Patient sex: M
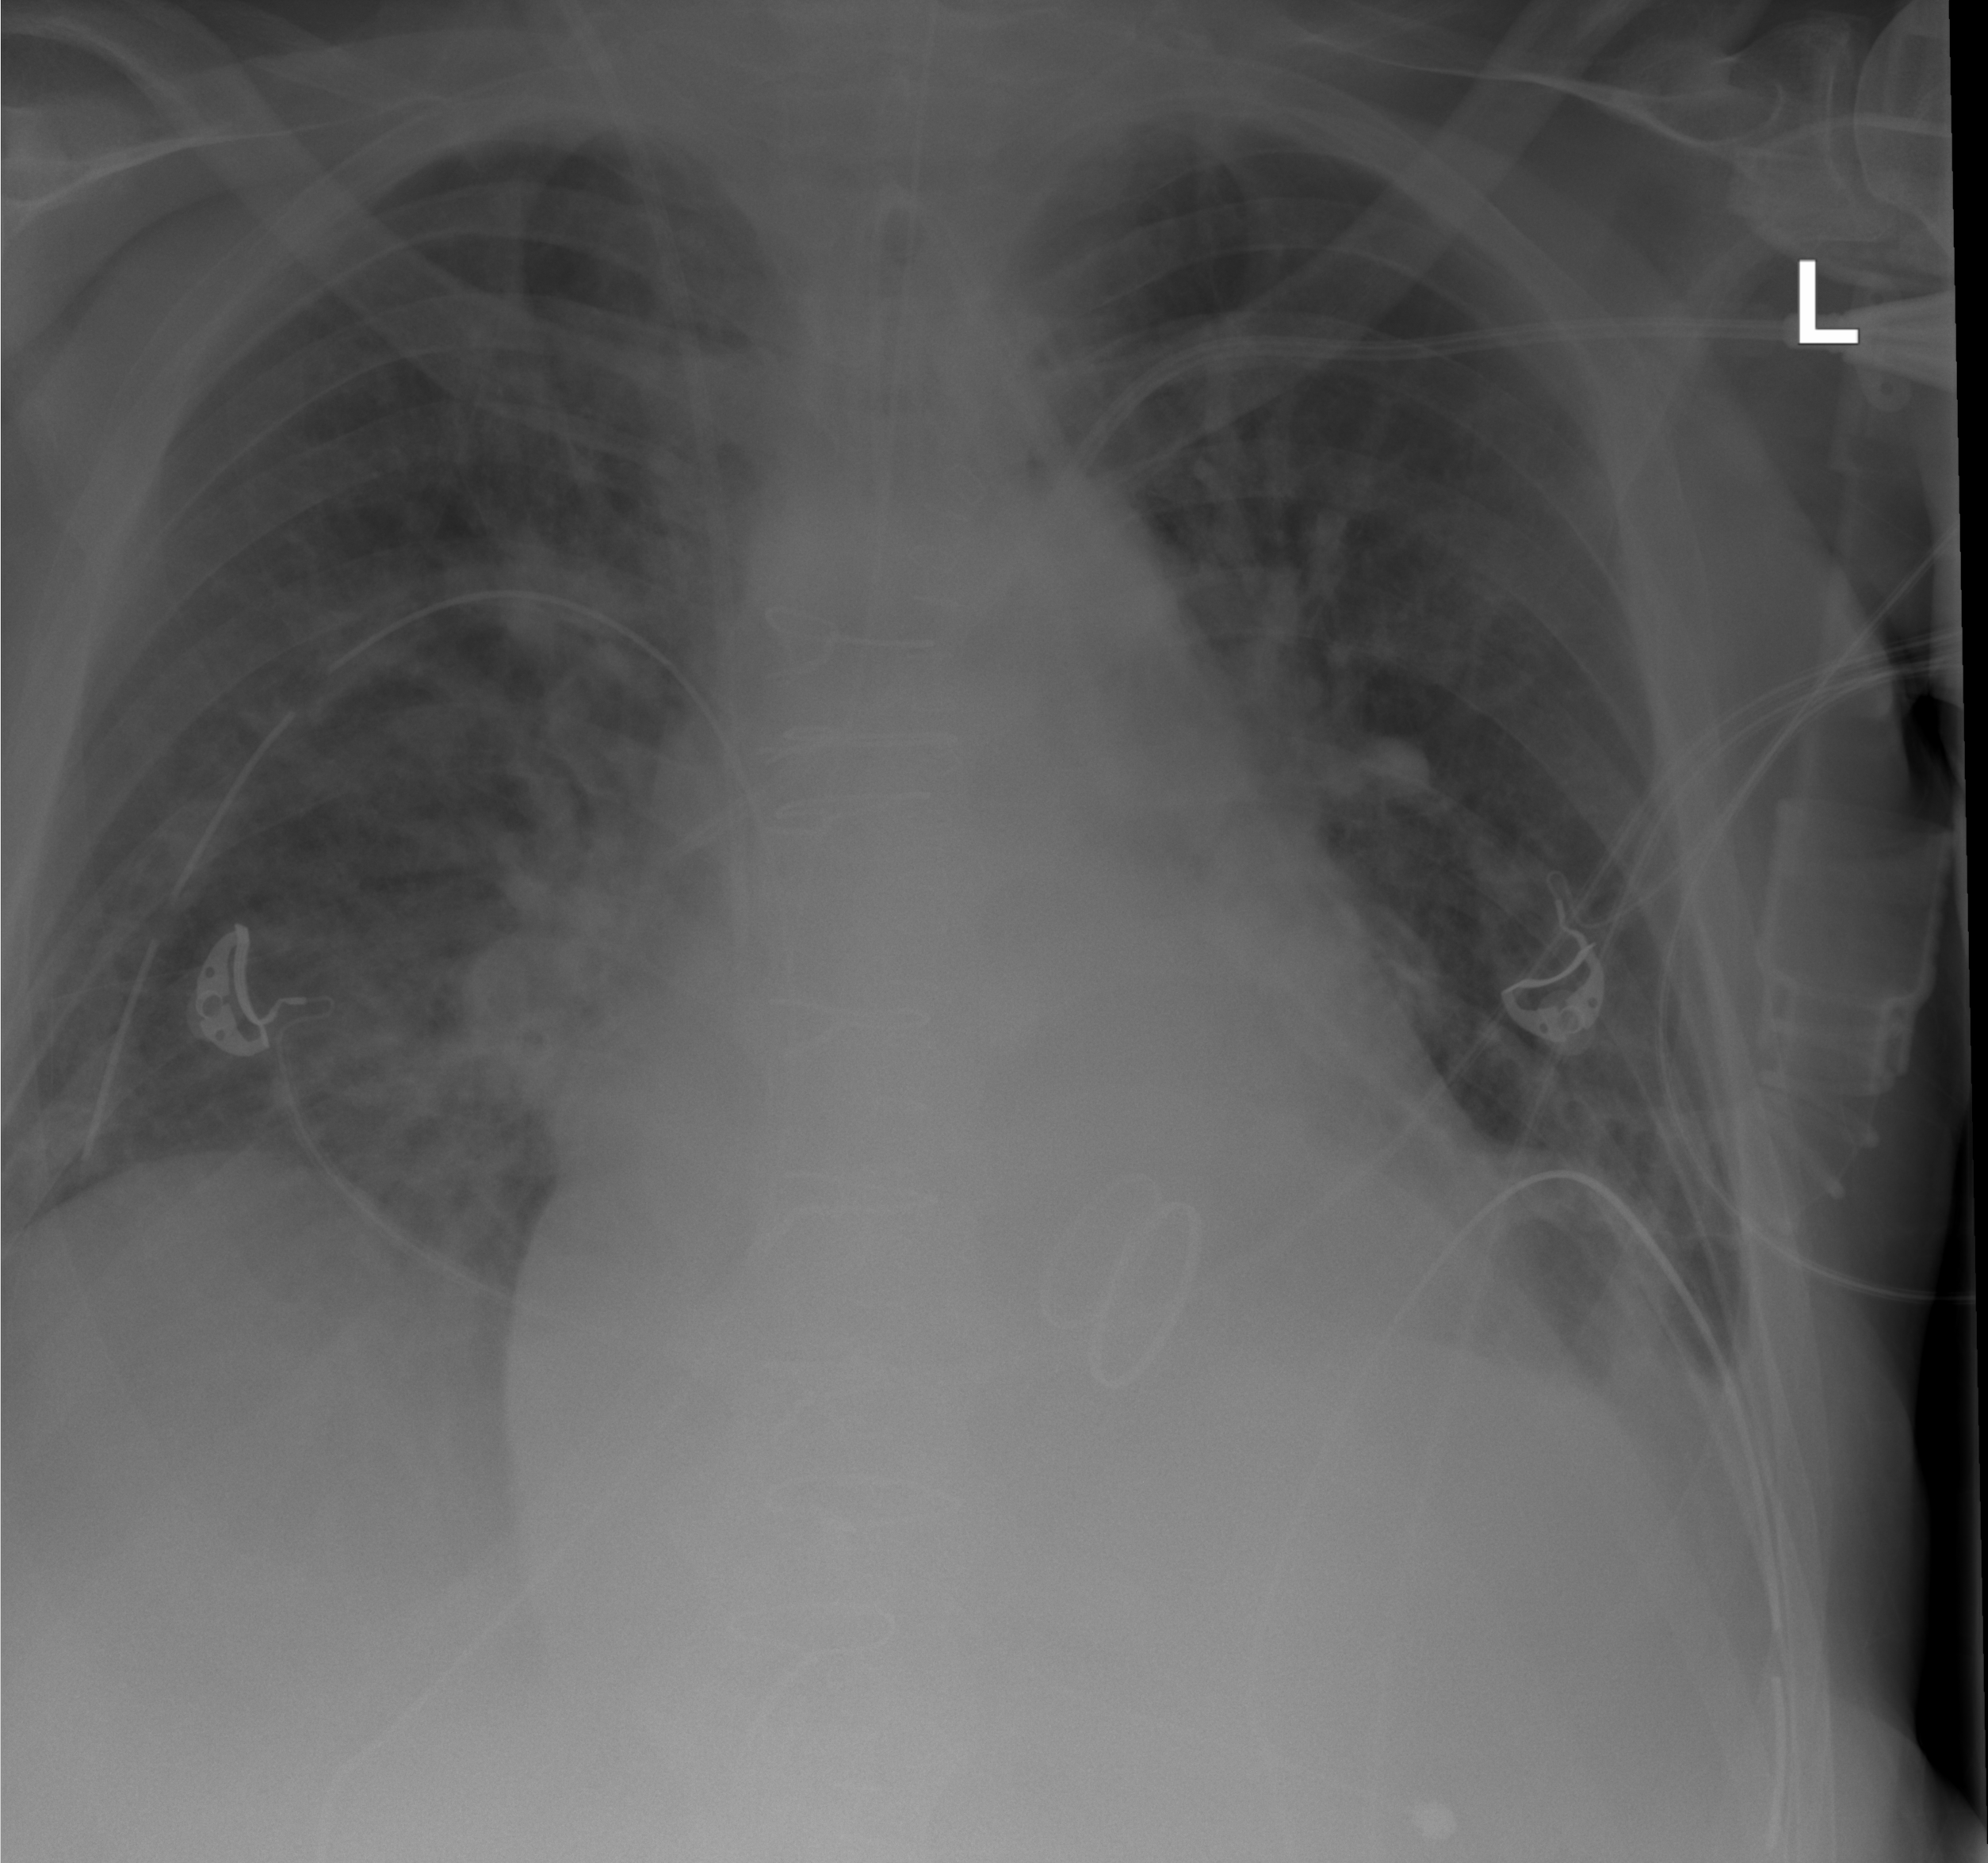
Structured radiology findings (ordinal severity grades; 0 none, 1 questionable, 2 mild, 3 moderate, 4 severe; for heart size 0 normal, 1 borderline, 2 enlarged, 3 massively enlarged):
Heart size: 2
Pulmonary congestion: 2
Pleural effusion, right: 0
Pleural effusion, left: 2
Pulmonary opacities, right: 2
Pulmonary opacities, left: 0
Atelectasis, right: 2
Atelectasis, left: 2